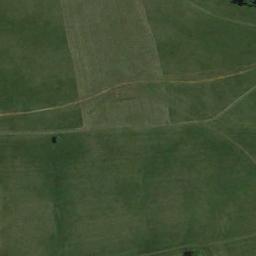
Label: meadow